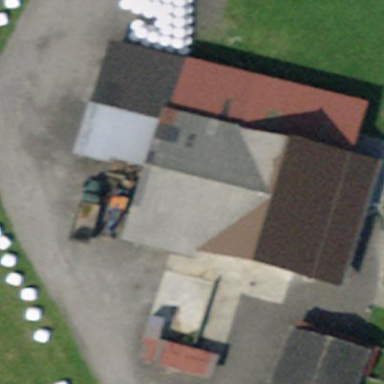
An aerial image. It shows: Rural barn.